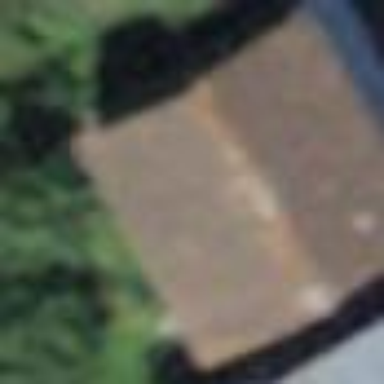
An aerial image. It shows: Simple house.